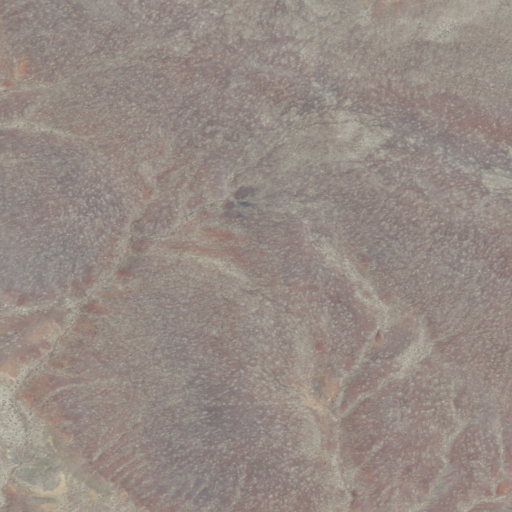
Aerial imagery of mountain in Oregon named Tenmile Butte containing only shrub